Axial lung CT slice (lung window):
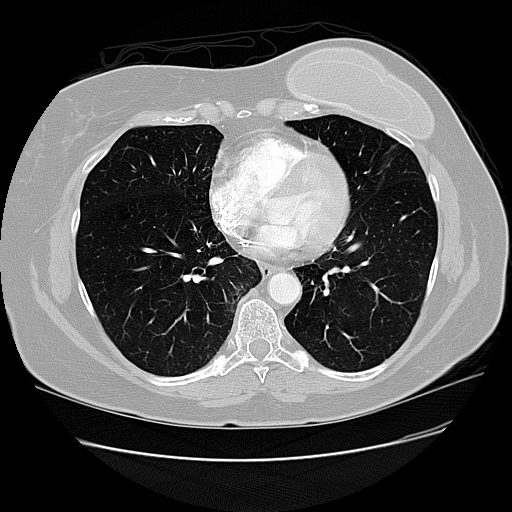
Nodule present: no